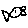
Label: fish